Question: I have a false color image which is shown below. I want to convert this image into an array where I can assign a label for each false color area. Thus I can access the image just using that label value.
I tried using
'''
r_channel = image[:, :, 0]
g_channel = image[:, :, 1]
b_channel = image[:, :, 2]
label_map = (0.2989) * (r_channel) + (0.5870) * g_channel + (0.1140) * b_channel
label_map = label_map * 500 / 255
label_map = np.round(label_map).astype(int)
'''
But the problem is that I get repeated labels in this case. I want each region to have a unique label, preferably in an ascending order starting from 1.

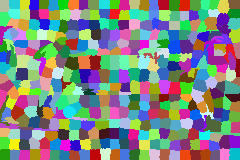
Answer: I found the unique way of getting labels. This is what I did:
'''
r_channel = image[:, :, 0]
g_channel = image[:, :, 1]
b_channel = image[:, :, 2]
label_map = <PHONE> * (r_channel) + 1000 * g_channel + b_channel
label_map = np.round(label_map).astype(int)
'''
Thus now I get unique labels for each superpixel region.